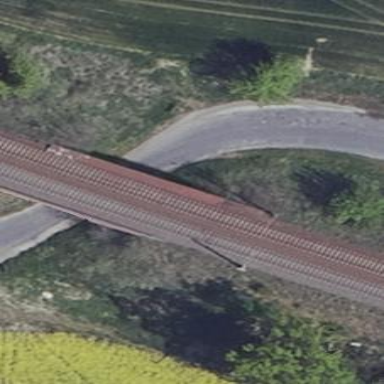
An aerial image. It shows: Man-made bridge.